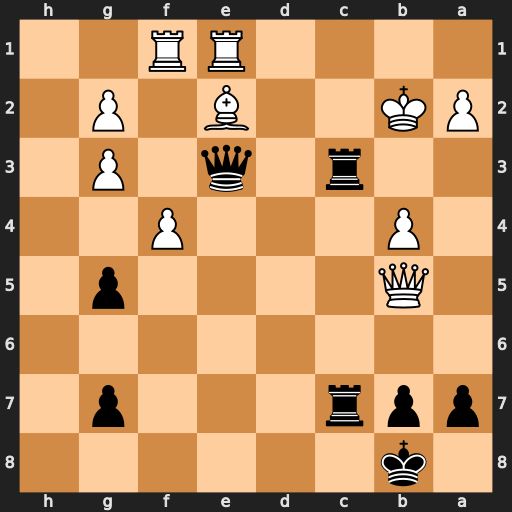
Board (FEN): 1k6/ppr3p1/8/1Q4p1/1P3P2/2r1q1P1/PK2B1P1/4RR2
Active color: b
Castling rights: -
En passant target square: -
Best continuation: Rc2+ Kb1 Qa3 Qe8+ Rc8 Qxc8+ Rxc8